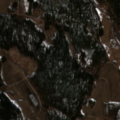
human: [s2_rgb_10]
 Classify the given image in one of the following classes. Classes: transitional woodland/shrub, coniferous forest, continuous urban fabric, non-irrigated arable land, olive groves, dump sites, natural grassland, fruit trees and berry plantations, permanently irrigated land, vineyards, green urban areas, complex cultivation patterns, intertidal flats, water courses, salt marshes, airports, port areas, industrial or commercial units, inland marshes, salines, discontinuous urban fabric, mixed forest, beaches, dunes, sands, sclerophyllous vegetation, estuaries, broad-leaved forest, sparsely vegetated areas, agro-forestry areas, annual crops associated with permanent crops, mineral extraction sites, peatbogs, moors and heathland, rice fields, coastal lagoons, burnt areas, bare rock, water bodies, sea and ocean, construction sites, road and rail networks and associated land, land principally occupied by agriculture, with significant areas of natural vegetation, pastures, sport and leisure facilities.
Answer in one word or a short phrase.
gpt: non-irrigated arable land, land principally occupied by agriculture, with significant areas of natural vegetation, coniferous forest, mixed forest